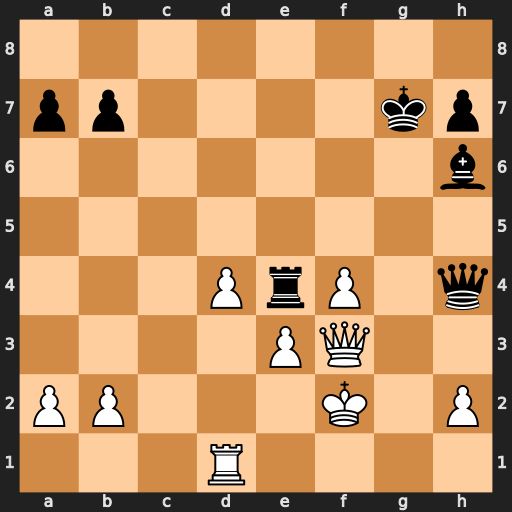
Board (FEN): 8/pp4kp/7b/8/3PrP1q/4PQ2/PP3K1P/3R4
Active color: w
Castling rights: -
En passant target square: -
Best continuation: Qg3+ Qxg3+ hxg3